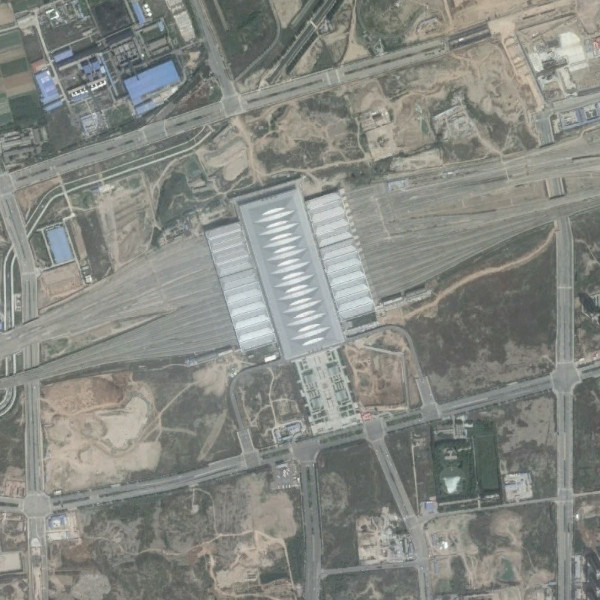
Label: RailwayStation